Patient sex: F
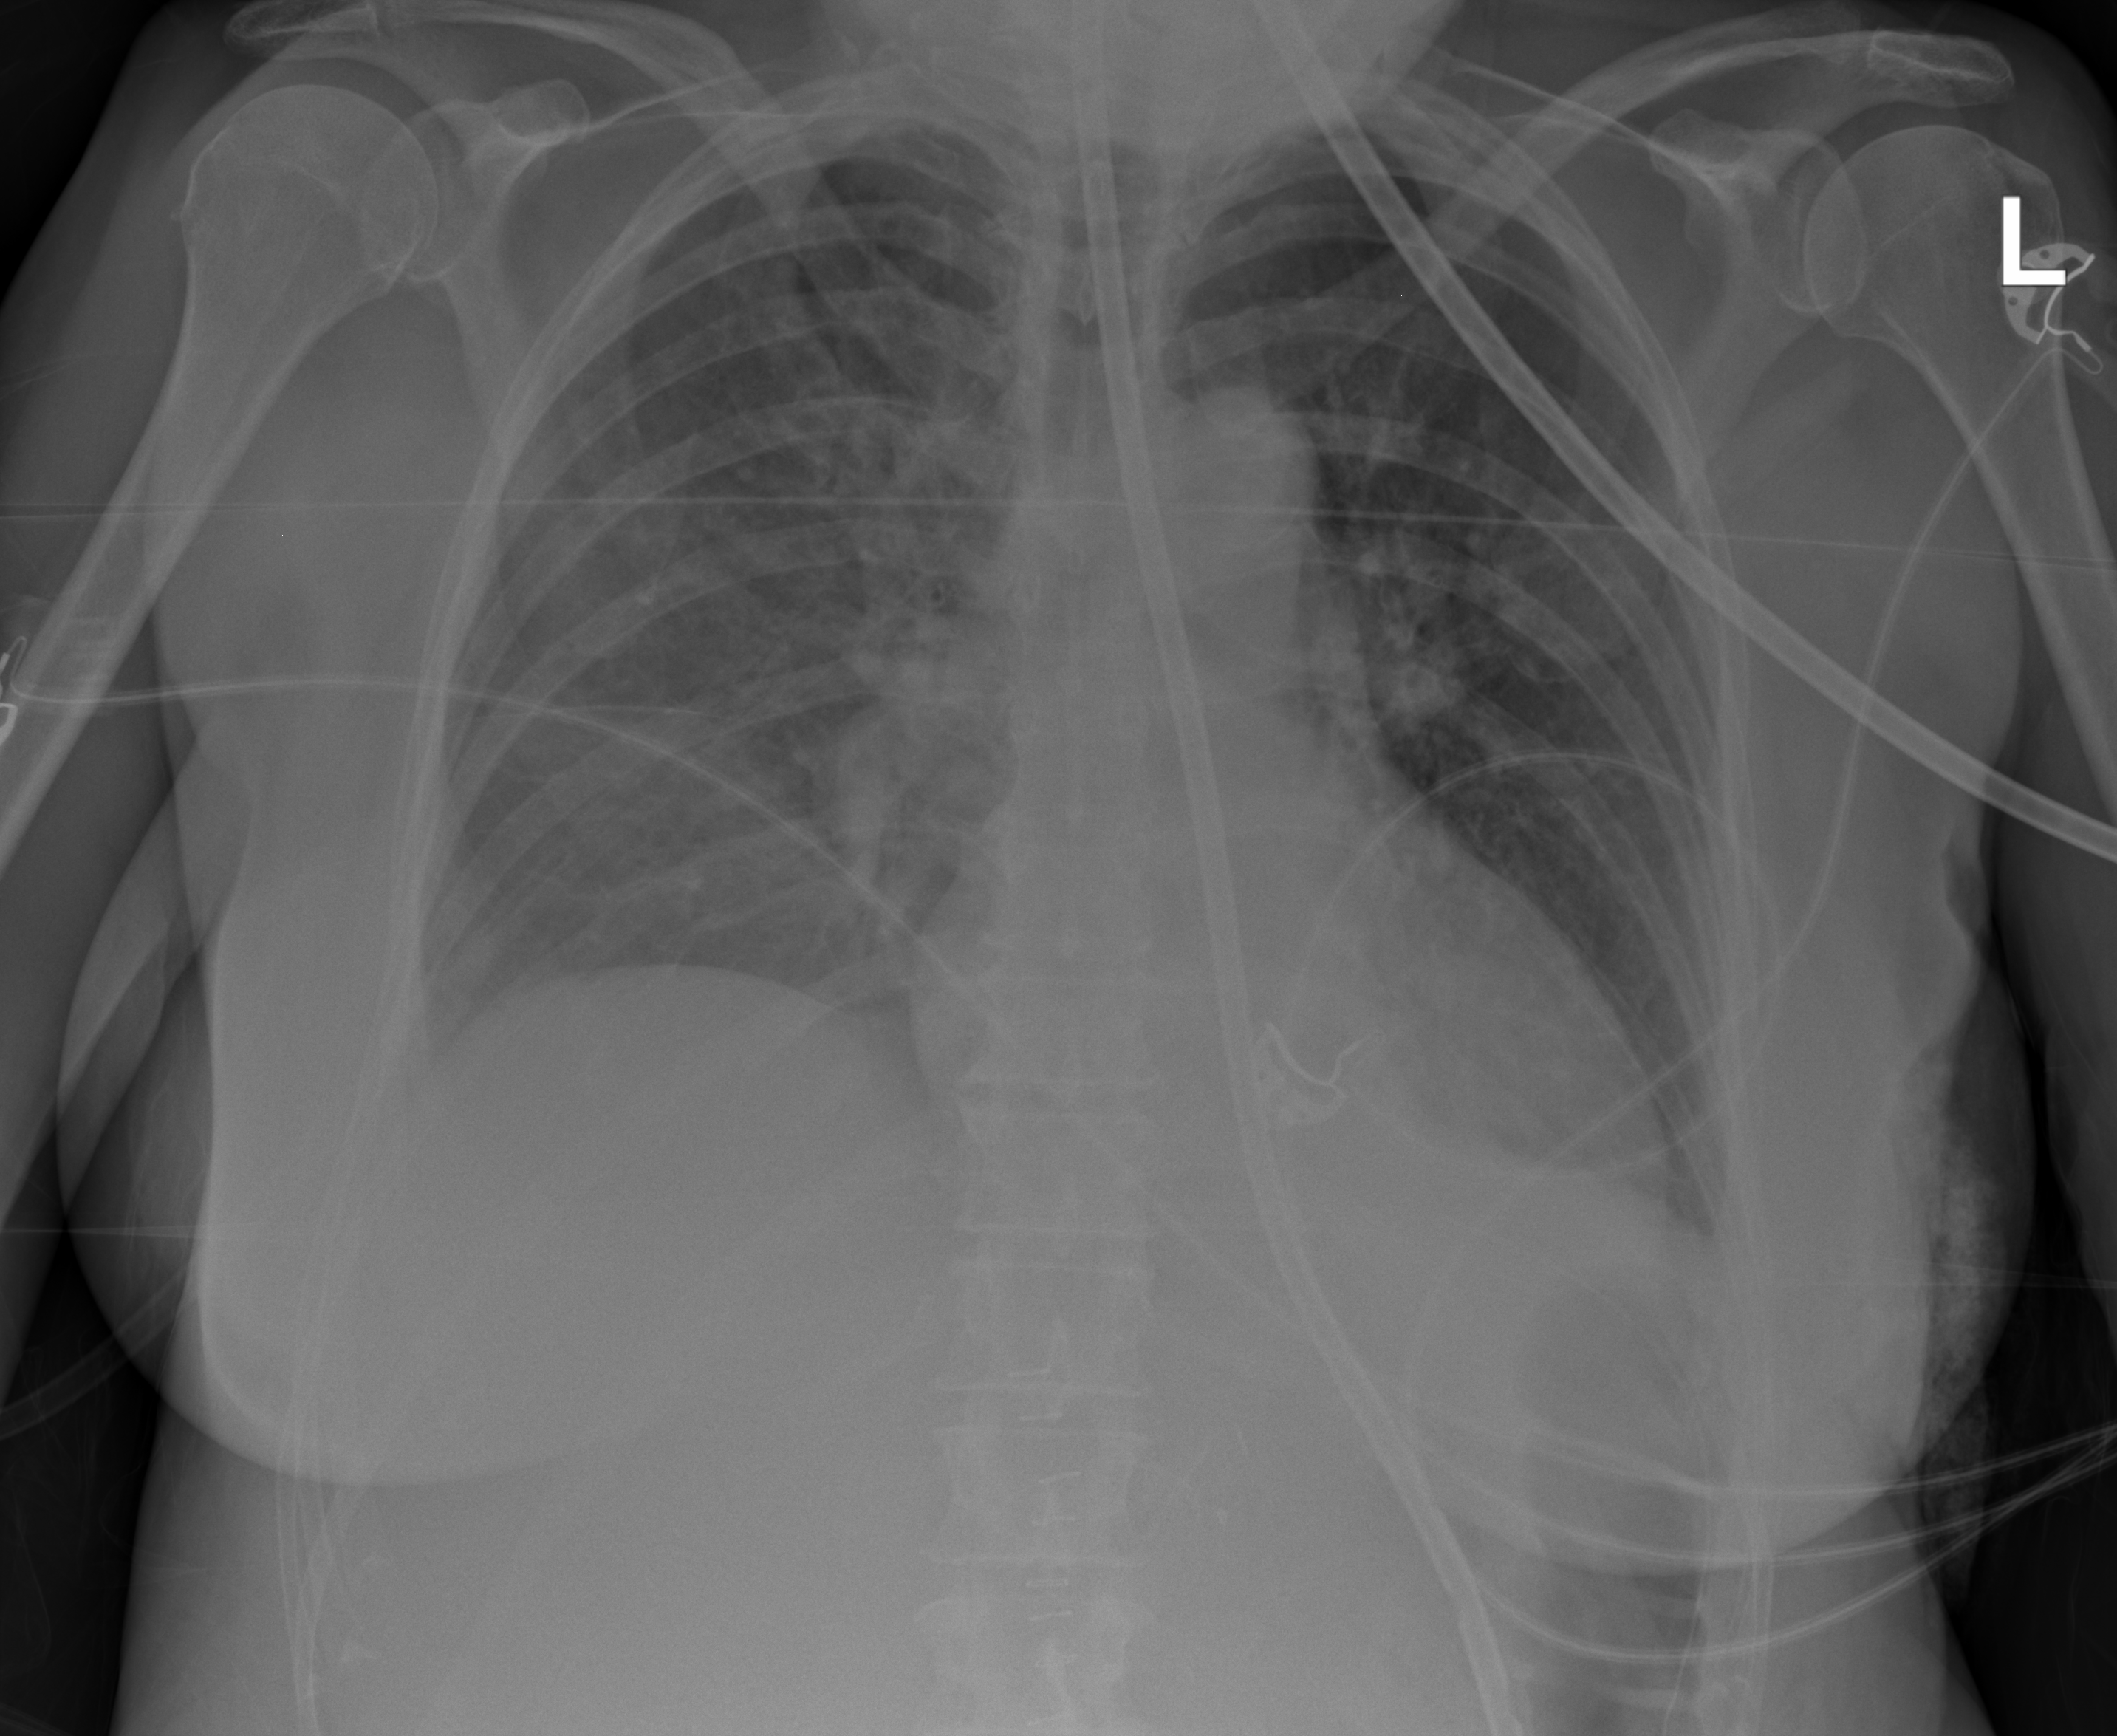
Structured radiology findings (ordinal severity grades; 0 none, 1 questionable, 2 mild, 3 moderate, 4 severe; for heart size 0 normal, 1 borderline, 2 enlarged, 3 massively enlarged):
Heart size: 0
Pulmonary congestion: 0
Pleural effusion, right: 2
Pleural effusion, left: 2
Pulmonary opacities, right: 2
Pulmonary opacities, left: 0
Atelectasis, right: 3
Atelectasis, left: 2